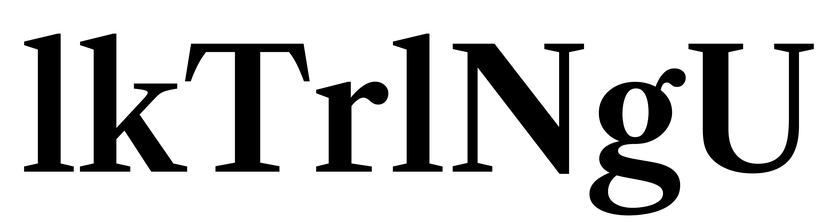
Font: LibreCaslonText_SemiBold